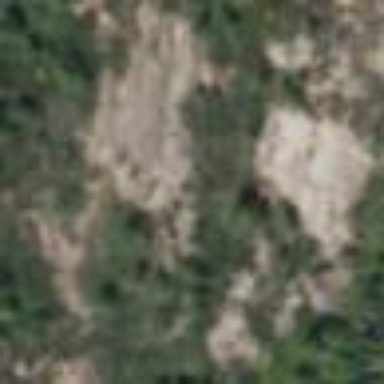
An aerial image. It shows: Natural scree.